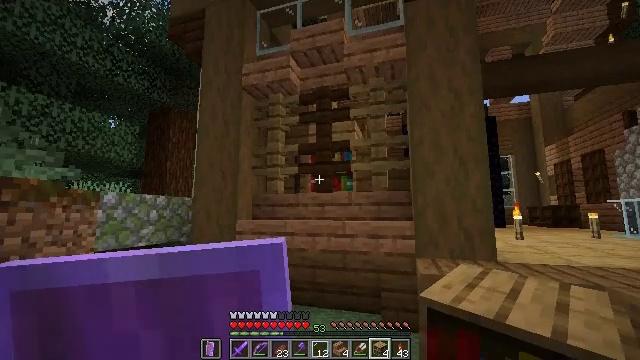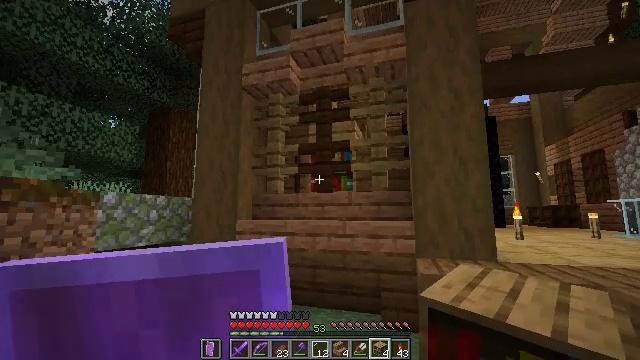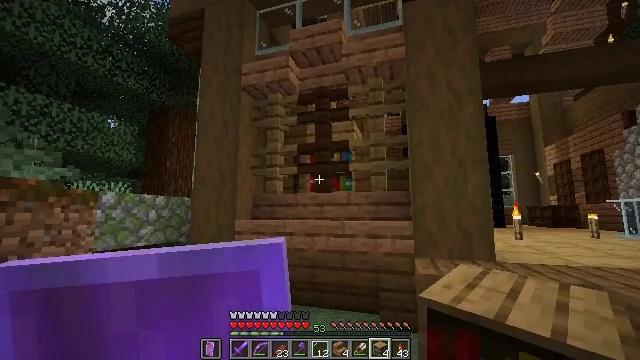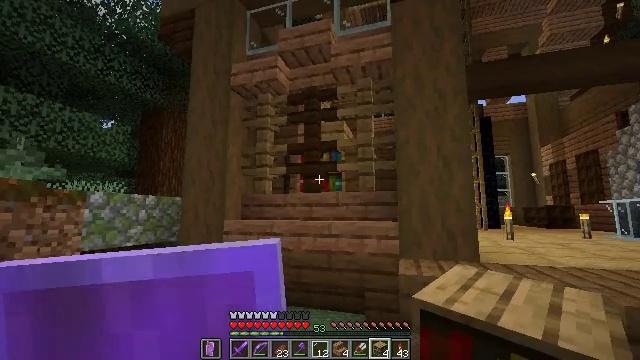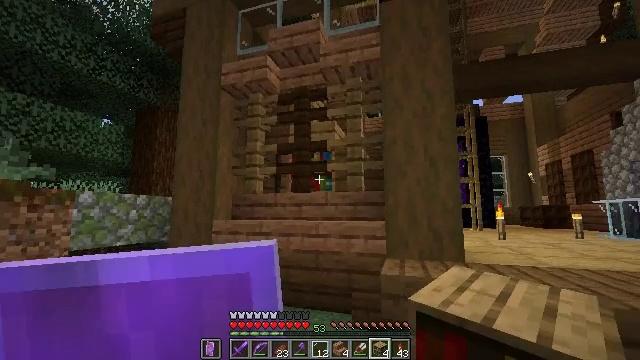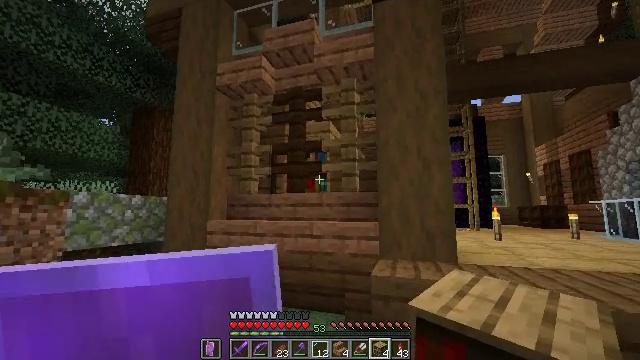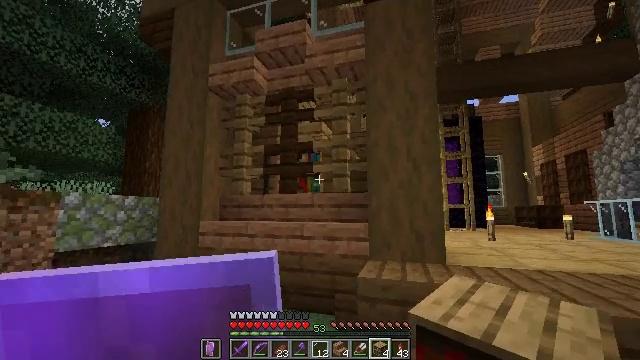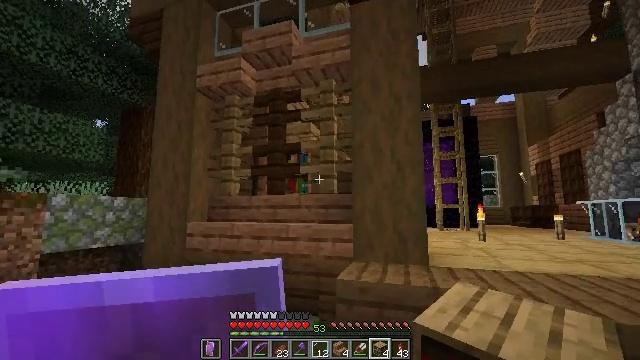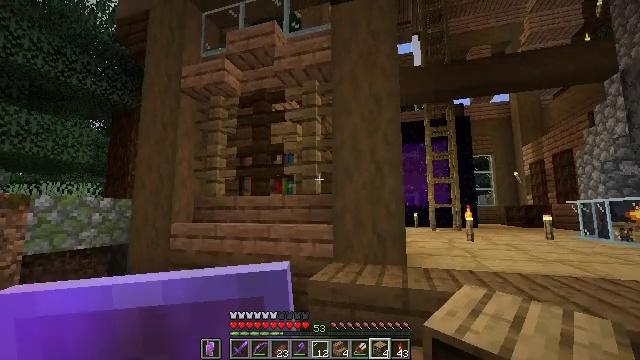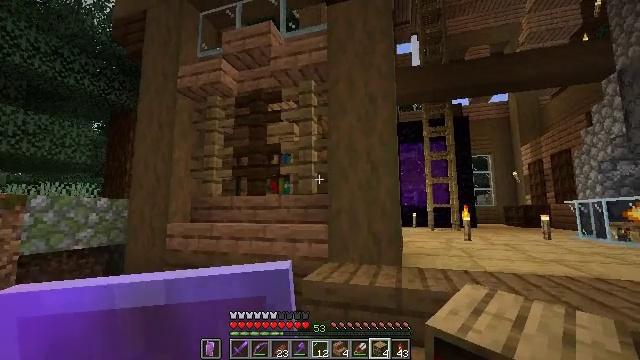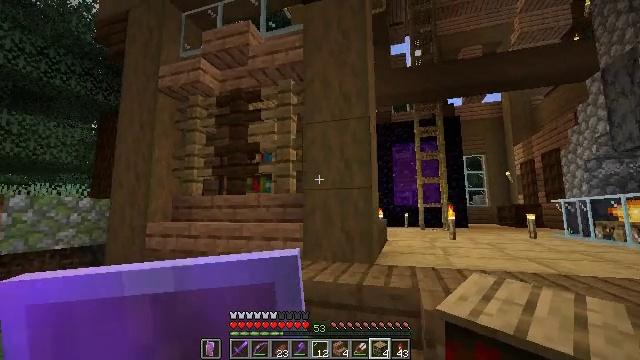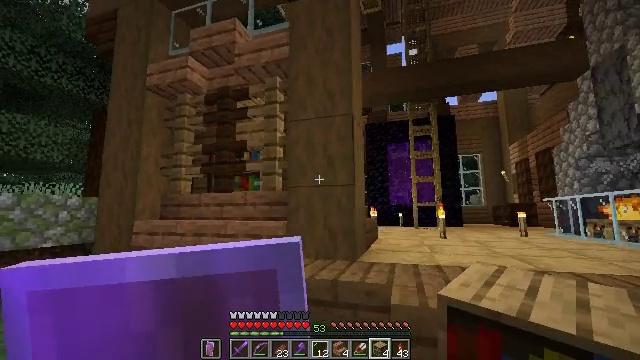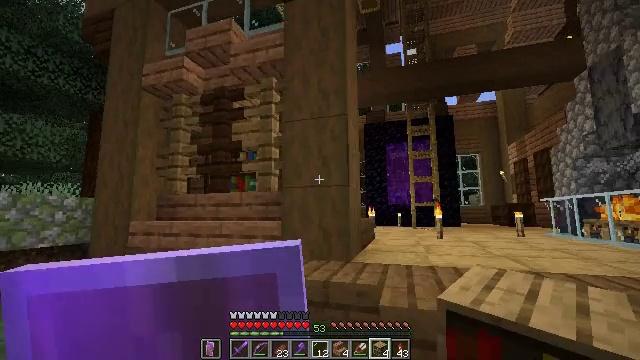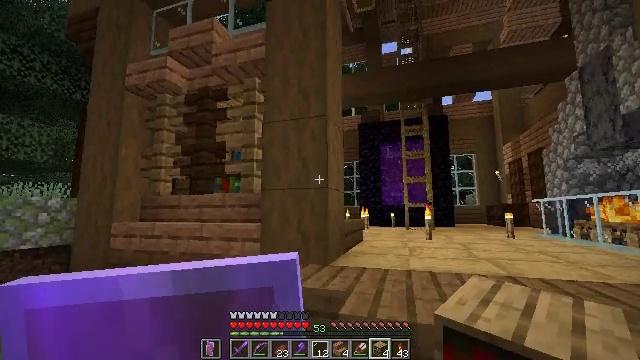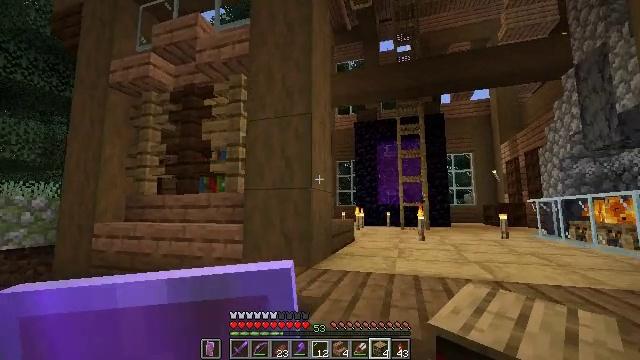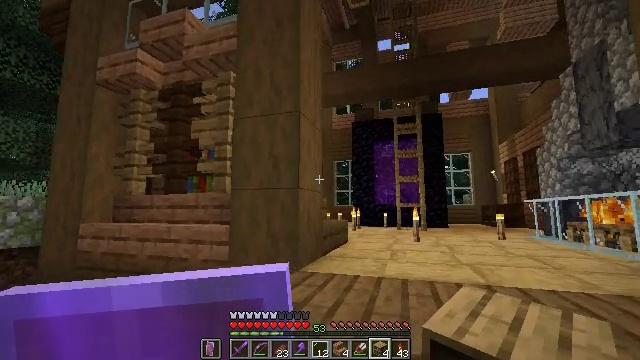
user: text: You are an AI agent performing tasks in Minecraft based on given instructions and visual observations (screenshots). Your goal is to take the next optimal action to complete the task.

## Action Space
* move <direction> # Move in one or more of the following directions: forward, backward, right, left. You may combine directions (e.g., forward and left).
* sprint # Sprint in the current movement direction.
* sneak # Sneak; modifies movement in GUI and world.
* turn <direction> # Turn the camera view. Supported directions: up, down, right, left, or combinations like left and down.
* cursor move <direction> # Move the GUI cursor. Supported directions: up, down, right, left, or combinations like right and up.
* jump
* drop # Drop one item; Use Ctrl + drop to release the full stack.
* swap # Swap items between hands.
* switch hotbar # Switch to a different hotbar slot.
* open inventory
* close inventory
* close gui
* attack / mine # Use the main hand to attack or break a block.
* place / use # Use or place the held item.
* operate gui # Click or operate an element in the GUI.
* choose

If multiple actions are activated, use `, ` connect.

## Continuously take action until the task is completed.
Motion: motion action
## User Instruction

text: Reclaim bookshelf materials.
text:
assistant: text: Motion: no_op
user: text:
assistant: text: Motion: move right
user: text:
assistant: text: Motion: move right
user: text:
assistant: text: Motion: move right
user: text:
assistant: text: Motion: move right
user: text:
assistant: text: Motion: move right
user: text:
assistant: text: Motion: move right
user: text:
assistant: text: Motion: move right
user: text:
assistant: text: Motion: move right
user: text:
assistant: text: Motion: move right
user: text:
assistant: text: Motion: move right
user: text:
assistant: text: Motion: move right
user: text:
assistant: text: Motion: move forward and move right
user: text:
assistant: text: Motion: move forward and move right
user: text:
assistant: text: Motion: move forward and move right
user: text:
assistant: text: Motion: move forward and move right
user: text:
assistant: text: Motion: move forward and move right, sprint, turn right and down
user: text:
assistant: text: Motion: move forward and move right, sprint, turn right and down
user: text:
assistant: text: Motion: move forward and move right, sprint, turn down
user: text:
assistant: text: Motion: move forward, sprint, turn down
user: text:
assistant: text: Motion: move forward, sprint, turn left and down
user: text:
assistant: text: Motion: move forward, sprint, turn left
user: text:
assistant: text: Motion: move forward, sprint
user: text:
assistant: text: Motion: move forward, sprint
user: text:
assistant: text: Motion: move forward, sprint
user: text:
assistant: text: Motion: move forward, sprint
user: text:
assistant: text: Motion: move forward, sprint, turn left
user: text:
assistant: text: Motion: move forward and move right, sprint, turn left
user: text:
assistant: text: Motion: move forward and move right, sprint, turn left and down
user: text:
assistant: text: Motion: move forward and move right, sprint, turn left